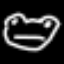
Label: frog